Interaction volume radius: 5 \u00c5
Interaction volume height: 25 \u00c5
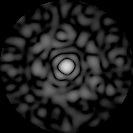
Disorder parameter: 0.8571